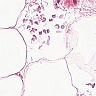
Metastatic tissue present: no